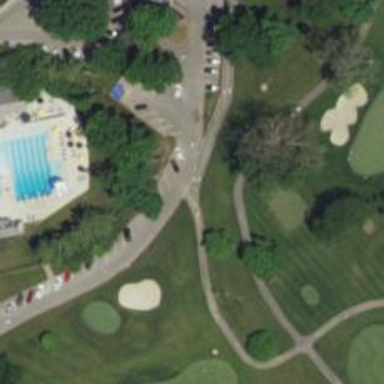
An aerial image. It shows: Path used for both walking and golf.